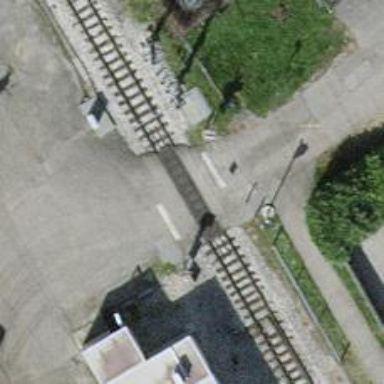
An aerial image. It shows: Railway level crossing.